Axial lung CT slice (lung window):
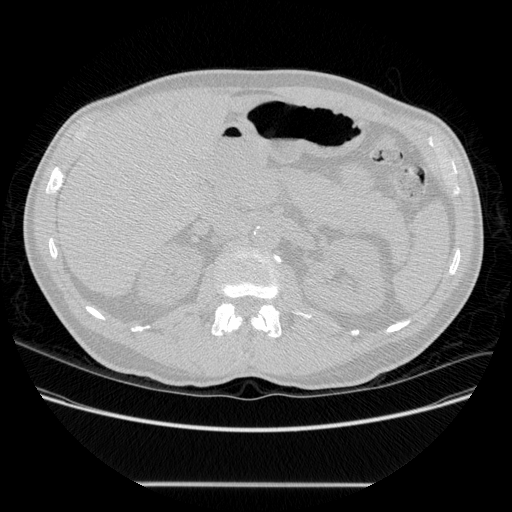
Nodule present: no